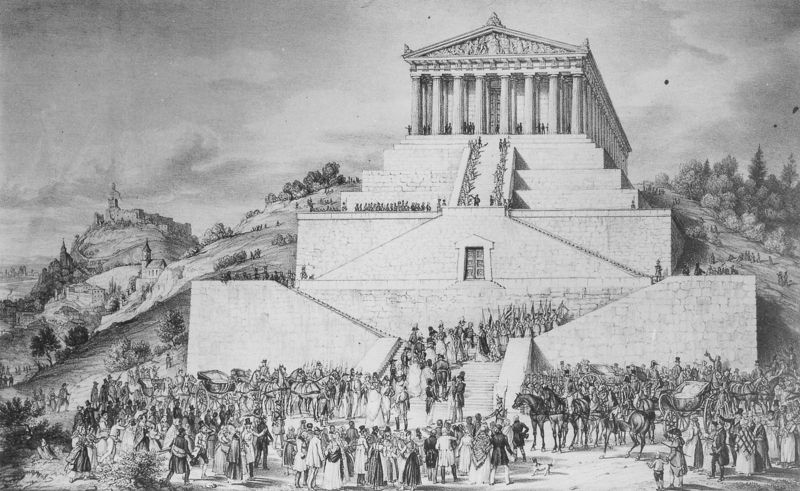
Titel: Einweihung der Walhalla am 18. Oktober 1842
Künstler: Gustav Kraus
Institution: Regensburg, Museen der Stadt
Schlagwörter: berg, himmel, wolken, bäume, menschen, stadt, schwarz, säulen, tür, weiss, zeichnung, hund, fest, menge, versammlung, feier, hügel, kirche, publikum, pferde, steil, kutsche, treppe, treppen, stufen, eingang, antike, burg, denkmal, stich, volk, menschenmenge, fries, griechisch, historismus, tempel, pyramide, klassik, bewunderung, veranstaltung, besichtigung, akropolis, ehrung, tympanon, walhalla, treppenlauf, denkmäler, regensburg, eröffnung, trepen, regendburg, danekmal